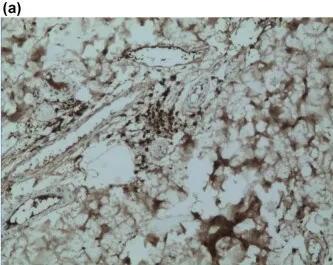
Kappa staining and Lambda staining results. (a) Kappa staining is positive.
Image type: pathology (immunostaining)